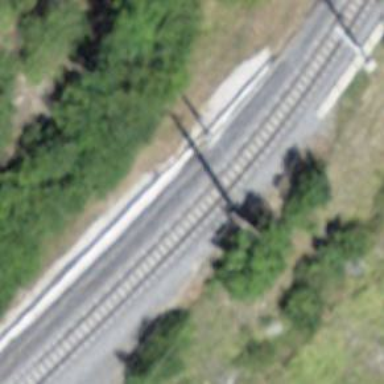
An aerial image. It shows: Catenary mast for power lines.